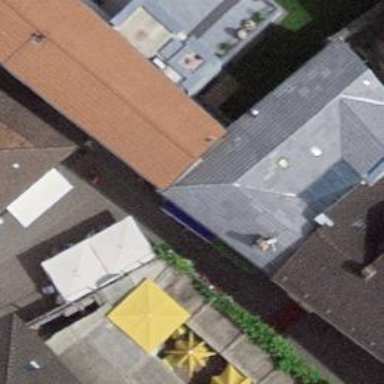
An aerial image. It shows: Bar.